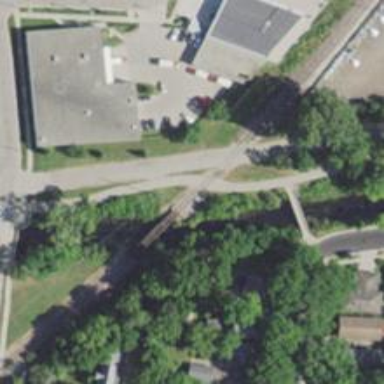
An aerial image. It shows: Crossing for the railway.